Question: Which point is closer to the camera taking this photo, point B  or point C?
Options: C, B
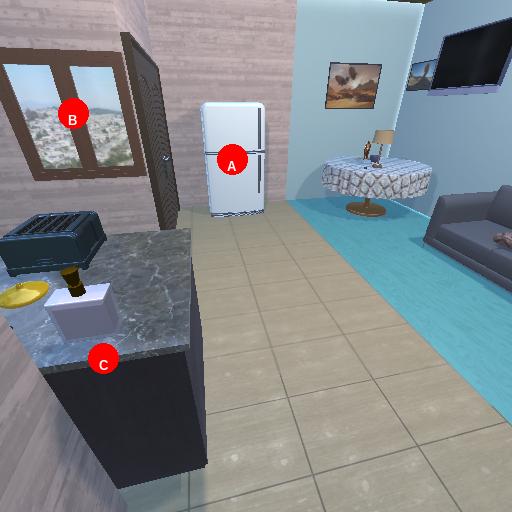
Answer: C